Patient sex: F
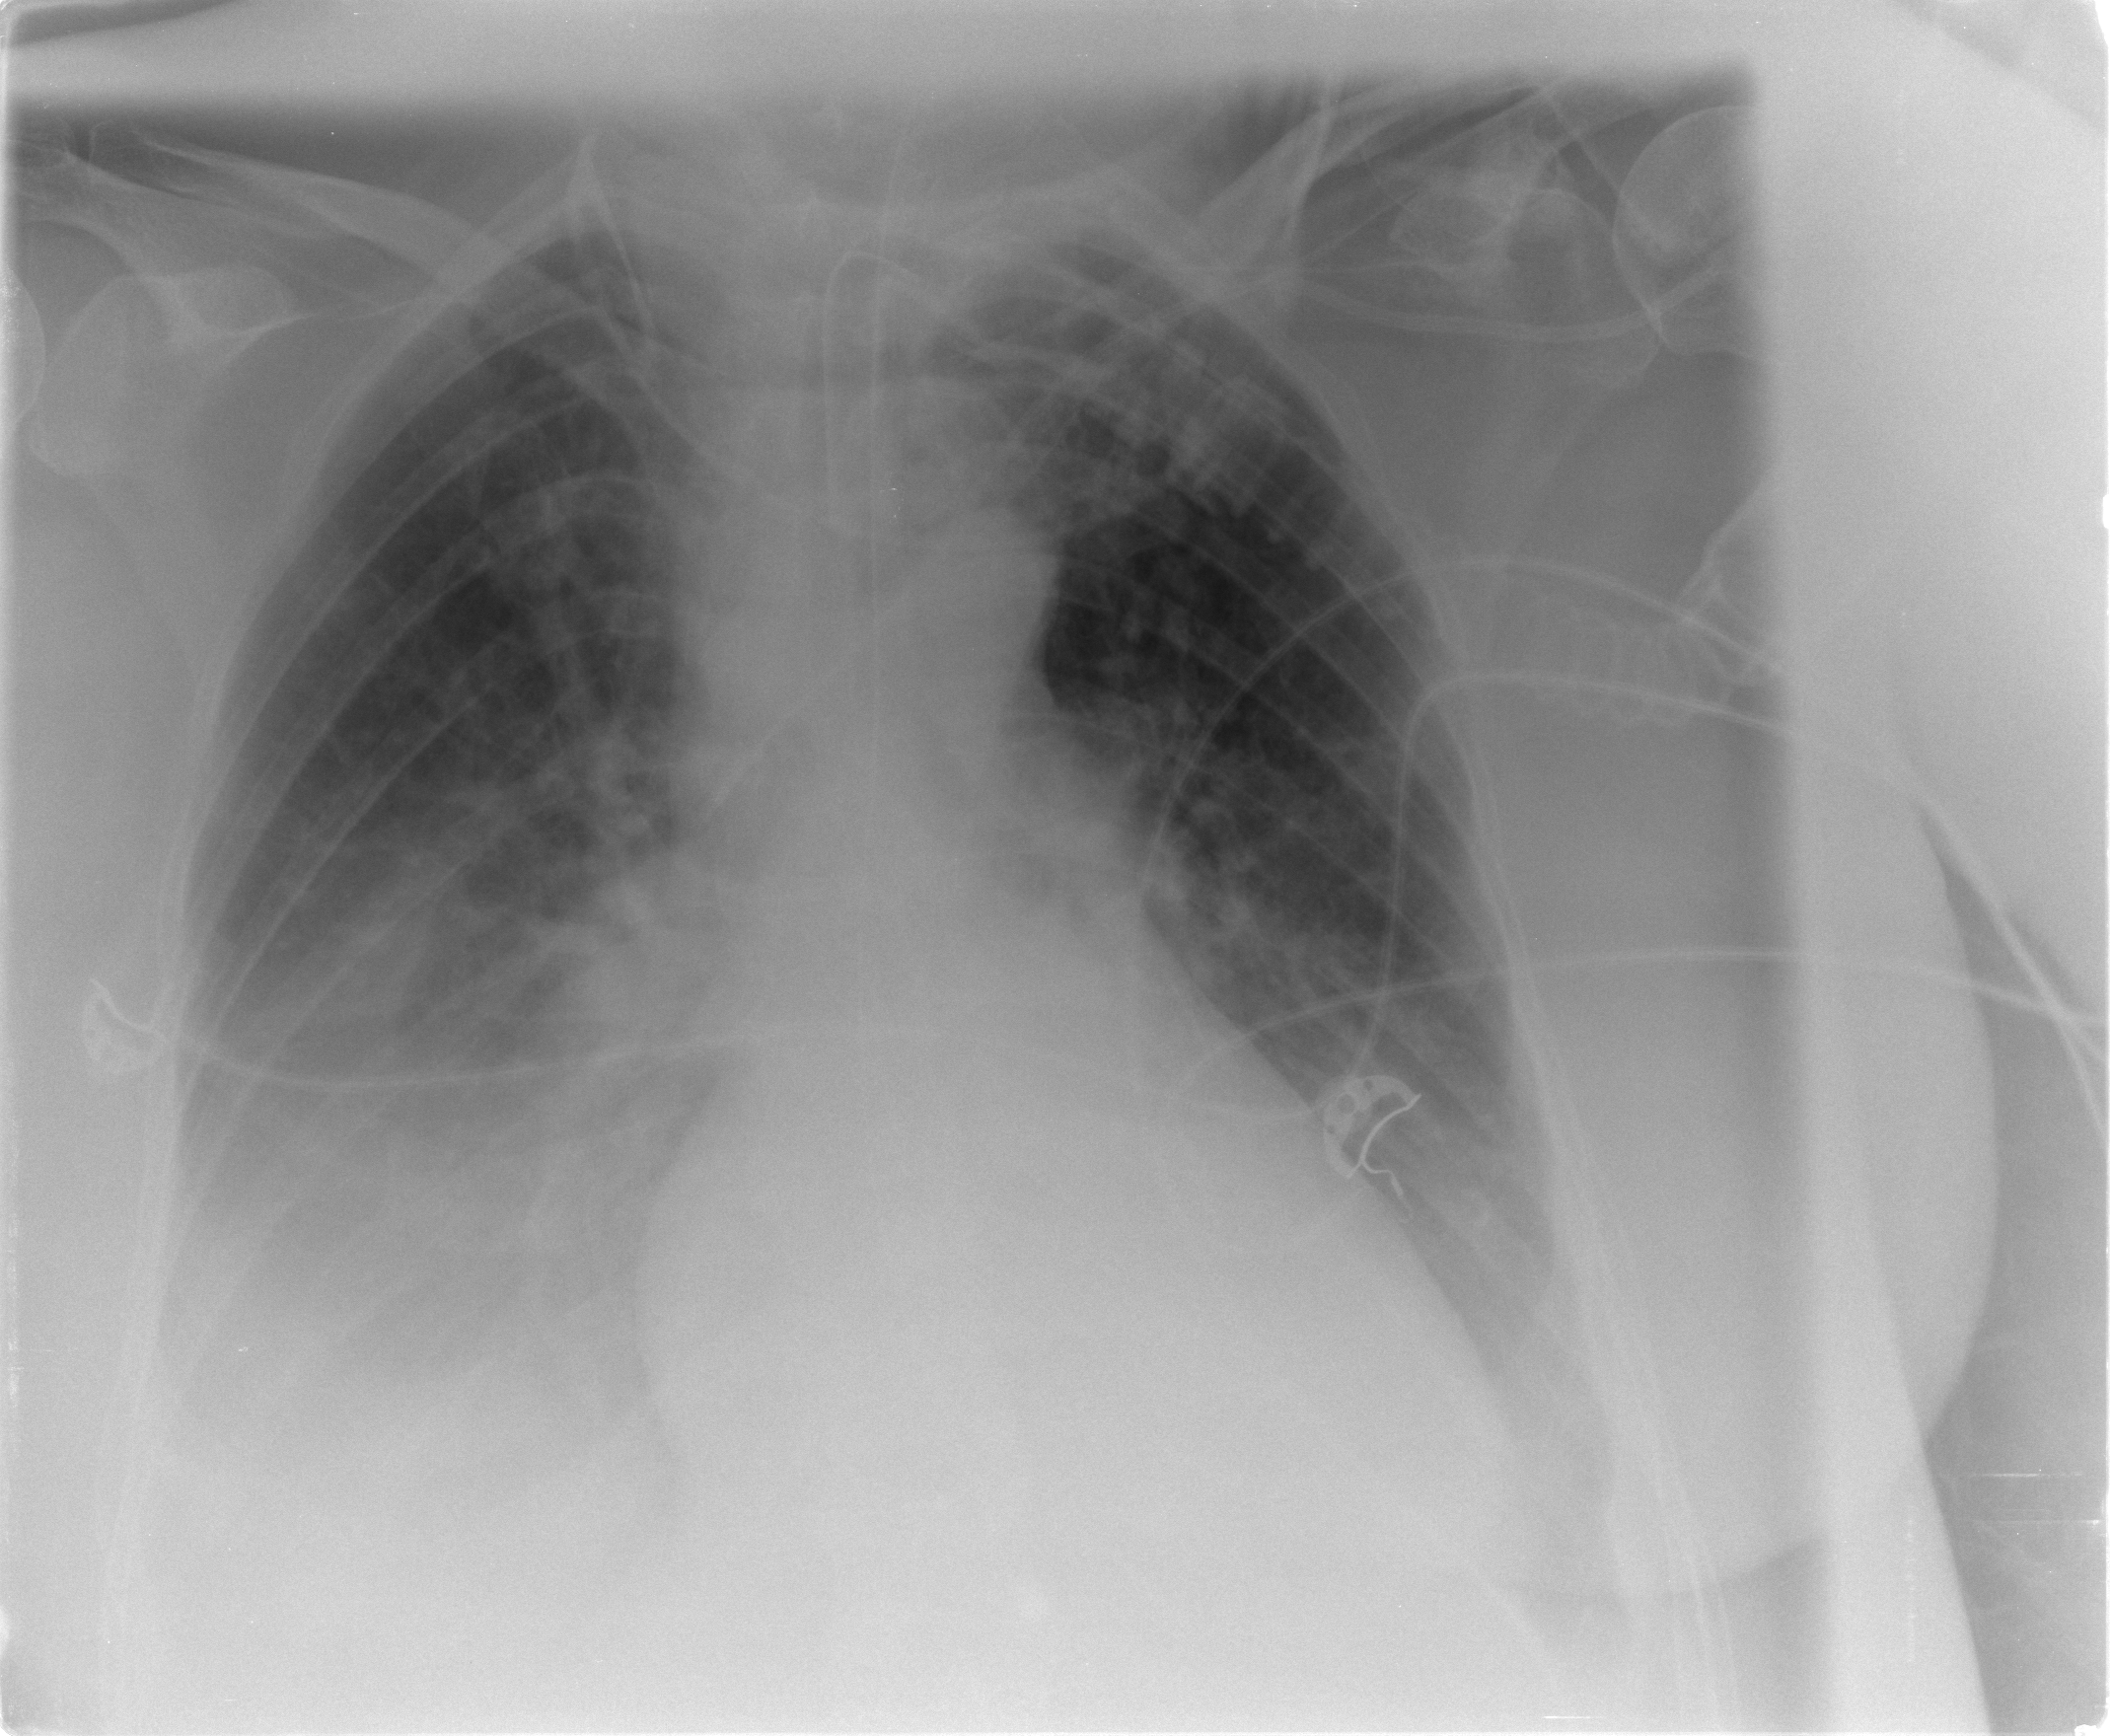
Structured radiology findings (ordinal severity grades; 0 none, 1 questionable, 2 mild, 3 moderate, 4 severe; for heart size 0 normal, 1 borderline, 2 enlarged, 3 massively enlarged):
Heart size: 2
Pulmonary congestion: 2
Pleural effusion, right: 3
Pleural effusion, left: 2
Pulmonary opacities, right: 2
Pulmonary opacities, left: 2
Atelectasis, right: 3
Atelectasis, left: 2